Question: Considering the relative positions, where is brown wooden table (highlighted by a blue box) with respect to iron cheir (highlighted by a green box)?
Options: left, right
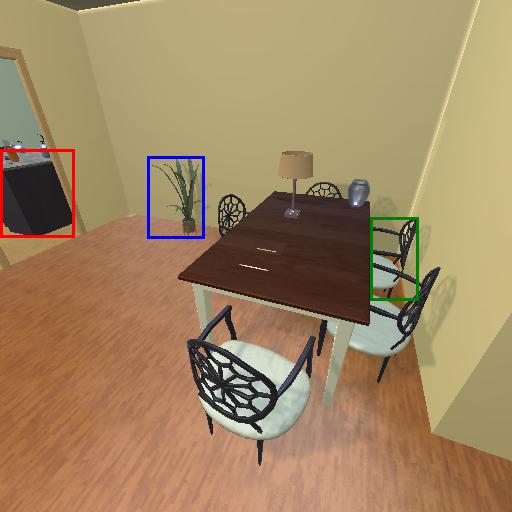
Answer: left